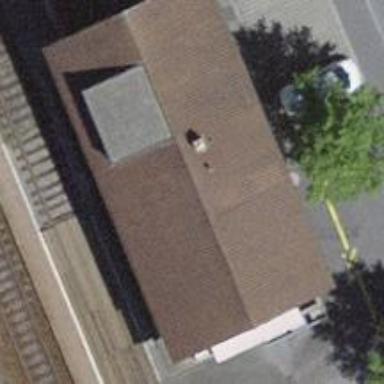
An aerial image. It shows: Train station building.